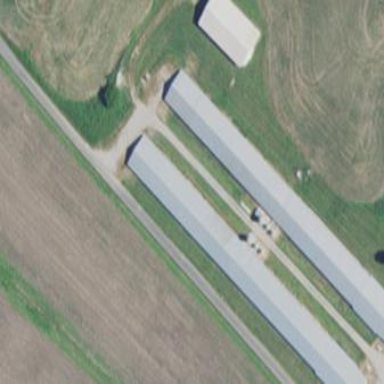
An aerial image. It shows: Farm auxiliary building.